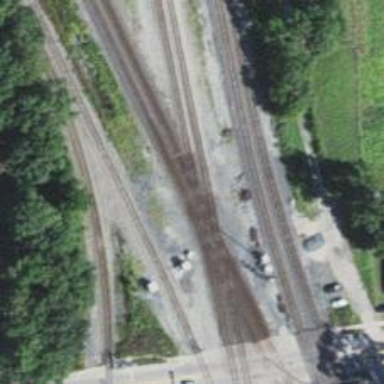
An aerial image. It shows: Railway crossing.